Field crop: maize
Growth stage: 2
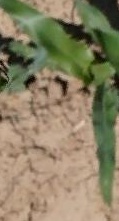
Species: maize